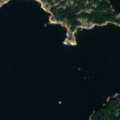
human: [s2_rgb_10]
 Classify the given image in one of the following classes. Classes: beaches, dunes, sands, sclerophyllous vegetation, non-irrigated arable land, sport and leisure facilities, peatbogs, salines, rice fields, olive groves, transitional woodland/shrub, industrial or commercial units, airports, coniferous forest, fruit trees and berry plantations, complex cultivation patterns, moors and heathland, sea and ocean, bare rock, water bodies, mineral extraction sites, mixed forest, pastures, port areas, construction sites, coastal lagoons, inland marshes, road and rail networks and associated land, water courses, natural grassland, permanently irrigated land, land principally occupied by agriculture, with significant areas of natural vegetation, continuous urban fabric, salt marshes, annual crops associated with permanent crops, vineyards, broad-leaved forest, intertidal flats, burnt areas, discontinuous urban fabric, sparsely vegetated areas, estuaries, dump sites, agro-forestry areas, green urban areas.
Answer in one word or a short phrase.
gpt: coniferous forest, mixed forest, sea and ocean